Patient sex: M
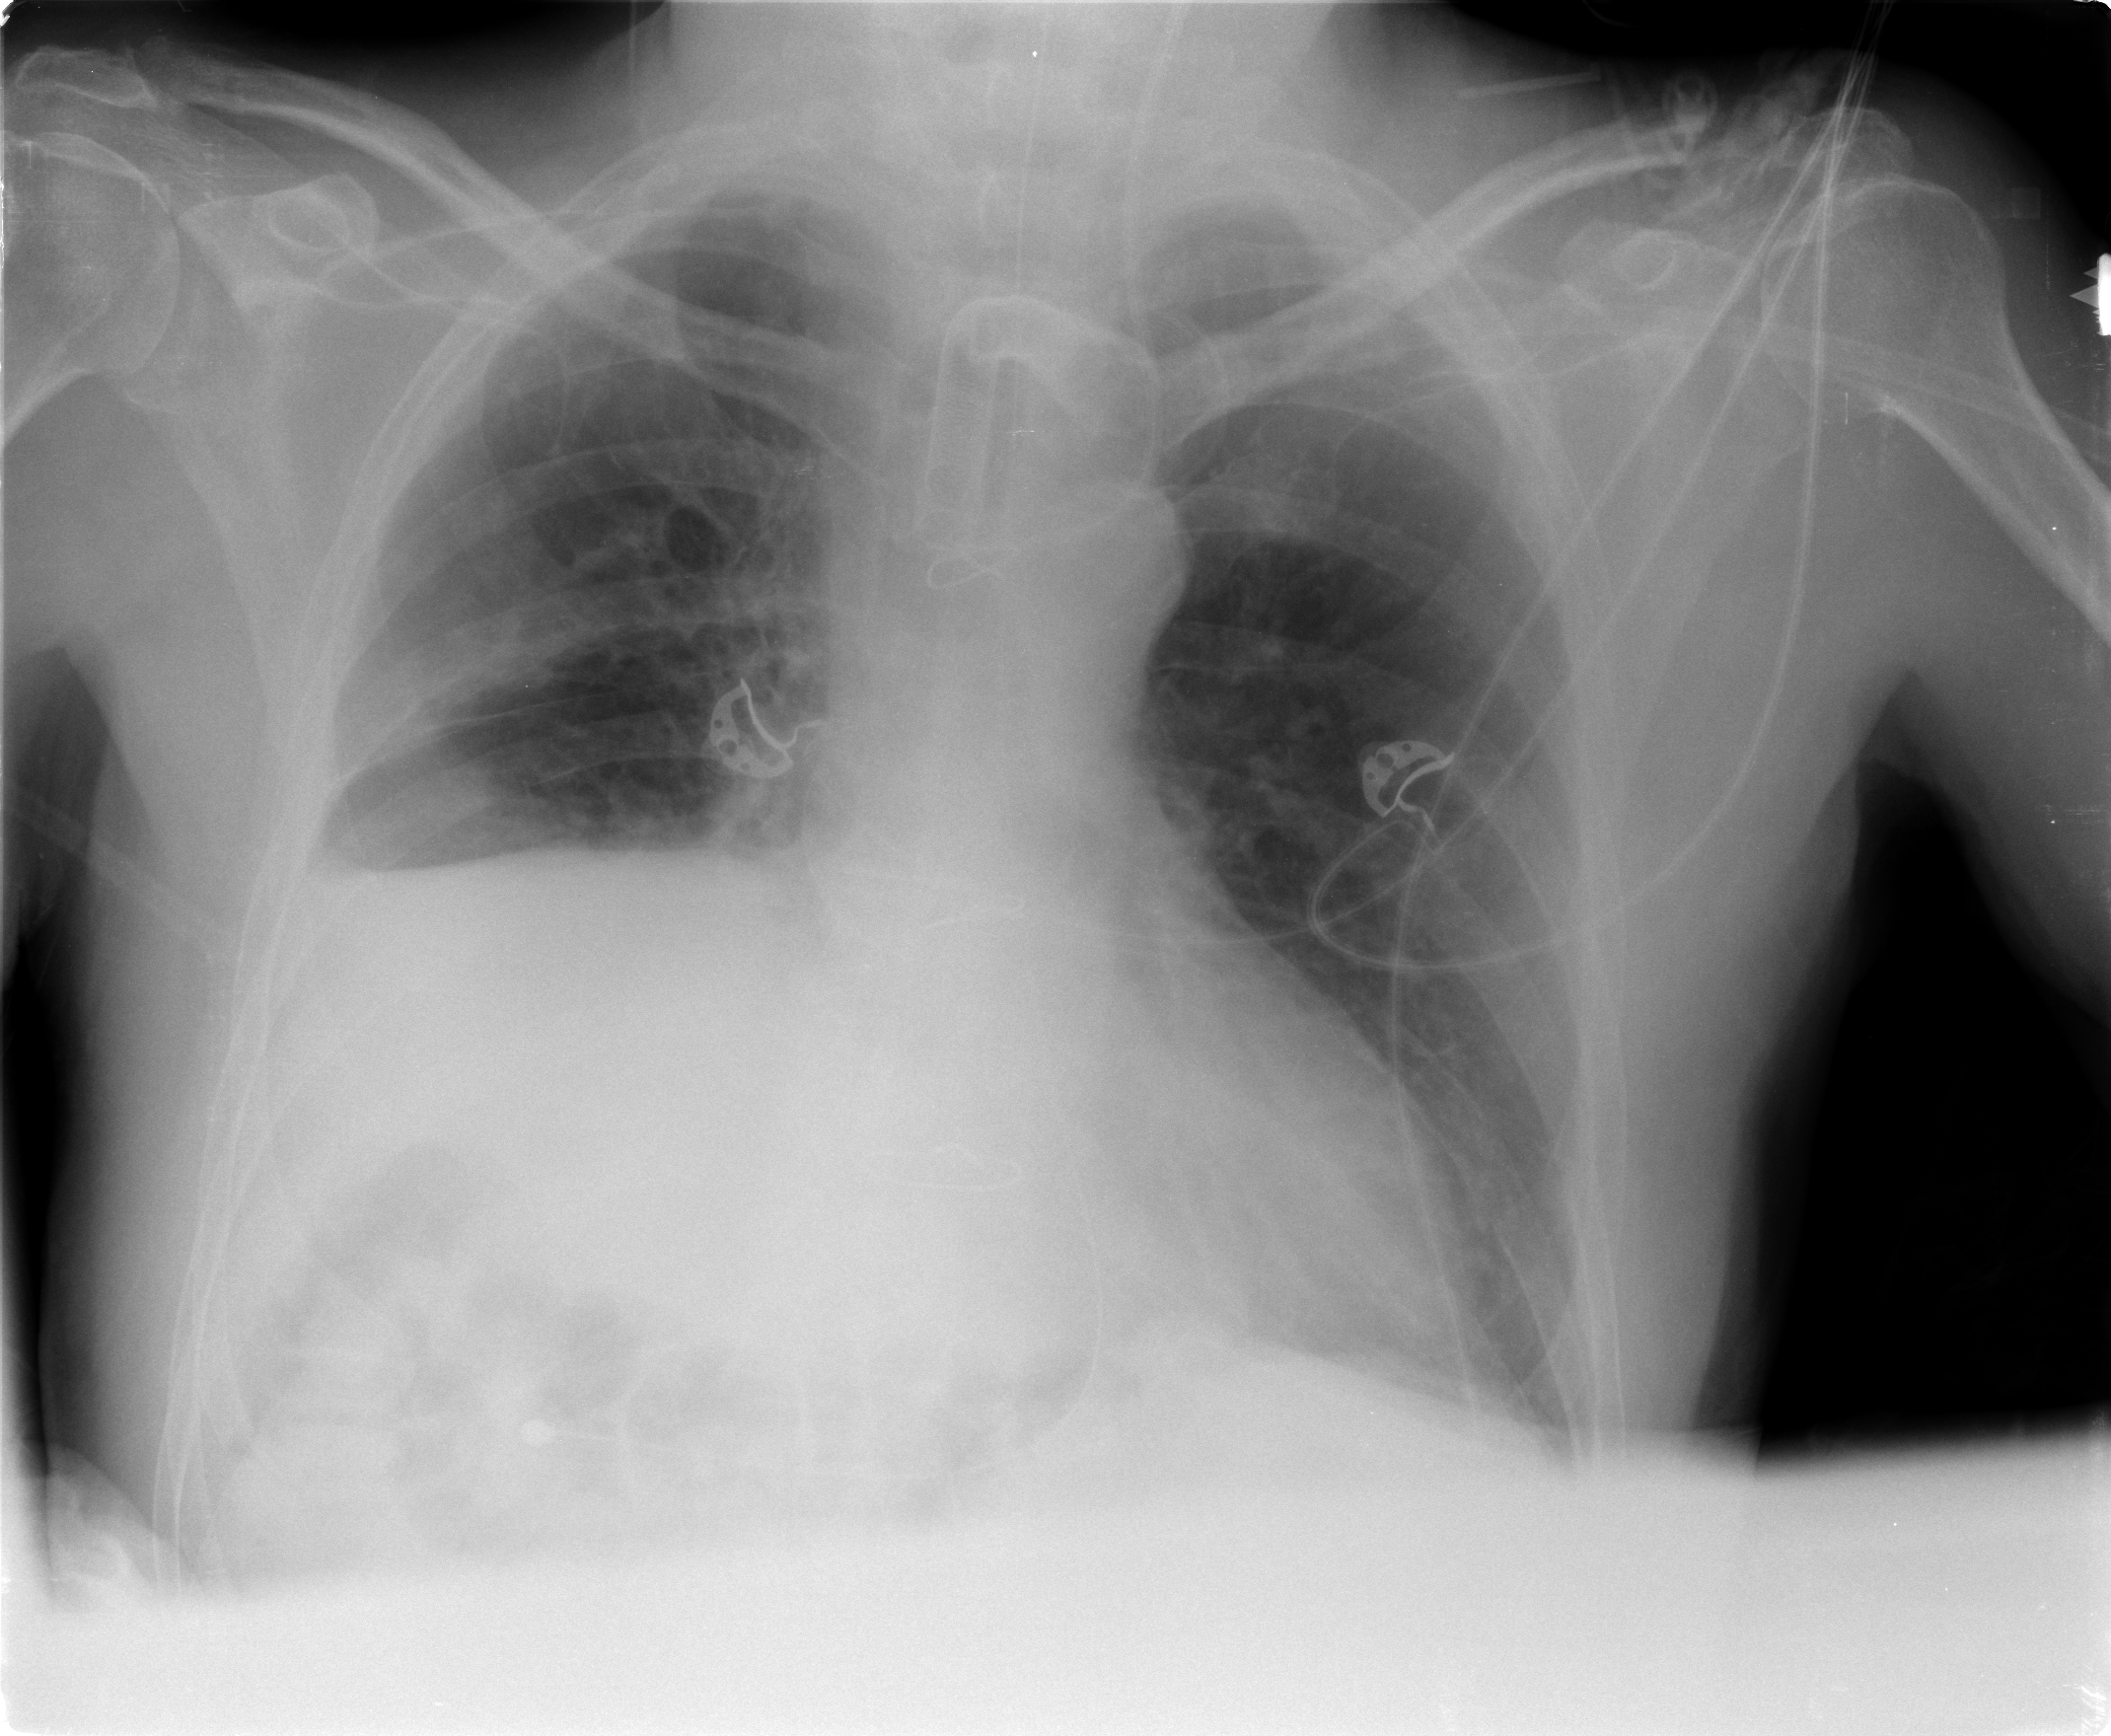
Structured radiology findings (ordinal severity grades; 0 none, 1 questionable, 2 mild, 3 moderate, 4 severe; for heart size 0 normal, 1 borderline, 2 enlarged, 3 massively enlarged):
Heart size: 0
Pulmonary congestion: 0
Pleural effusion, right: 2
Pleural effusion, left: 0
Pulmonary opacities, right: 1
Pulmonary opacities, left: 0
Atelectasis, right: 2
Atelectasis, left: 0